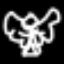
Label: angel